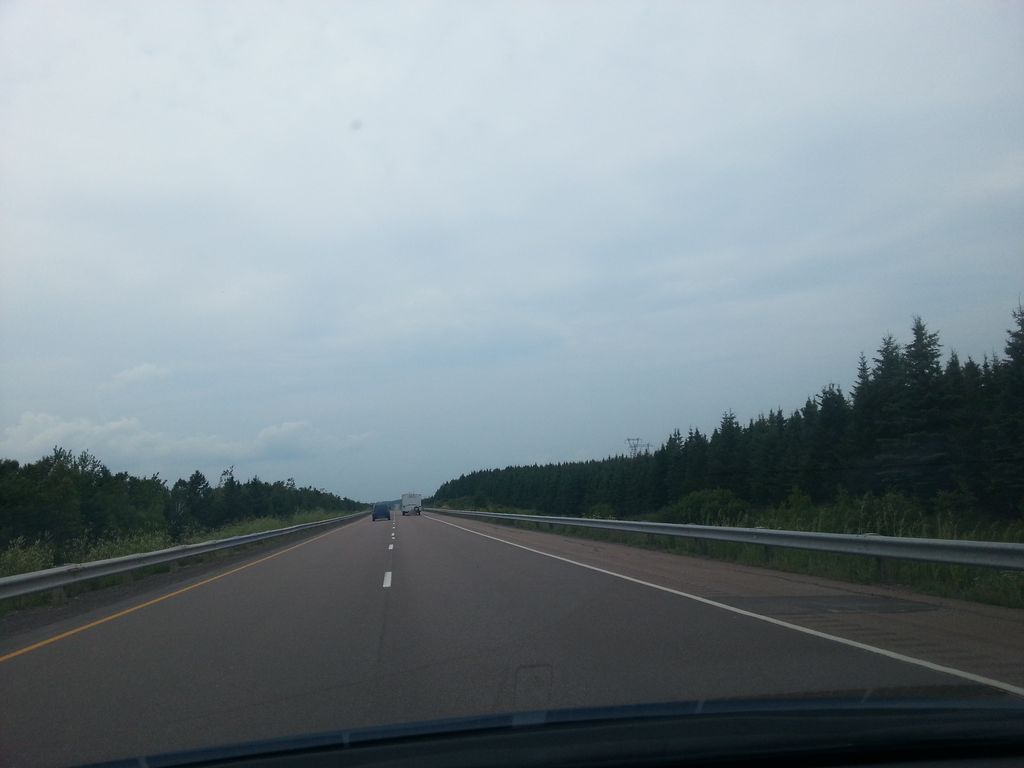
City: charlottetown